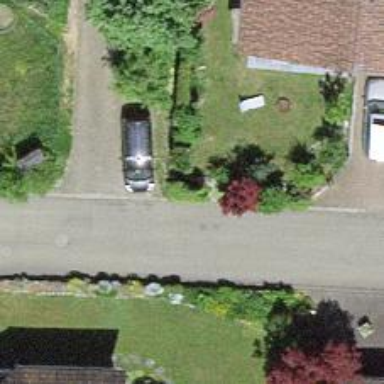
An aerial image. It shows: Hedge acting as barrier.